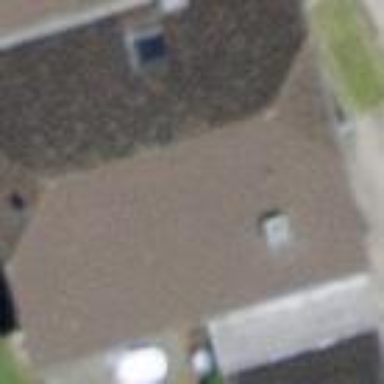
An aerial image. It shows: Residential building with half-hipped roof shape.